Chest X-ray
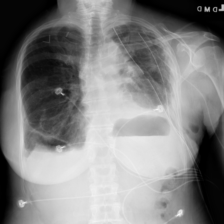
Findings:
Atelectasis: negative
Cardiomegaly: negative
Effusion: positive
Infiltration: negative
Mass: negative
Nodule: negative
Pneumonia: negative
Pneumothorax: negative
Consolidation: negative
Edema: negative
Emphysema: positive
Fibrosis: negative
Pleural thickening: negative
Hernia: negative